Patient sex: M
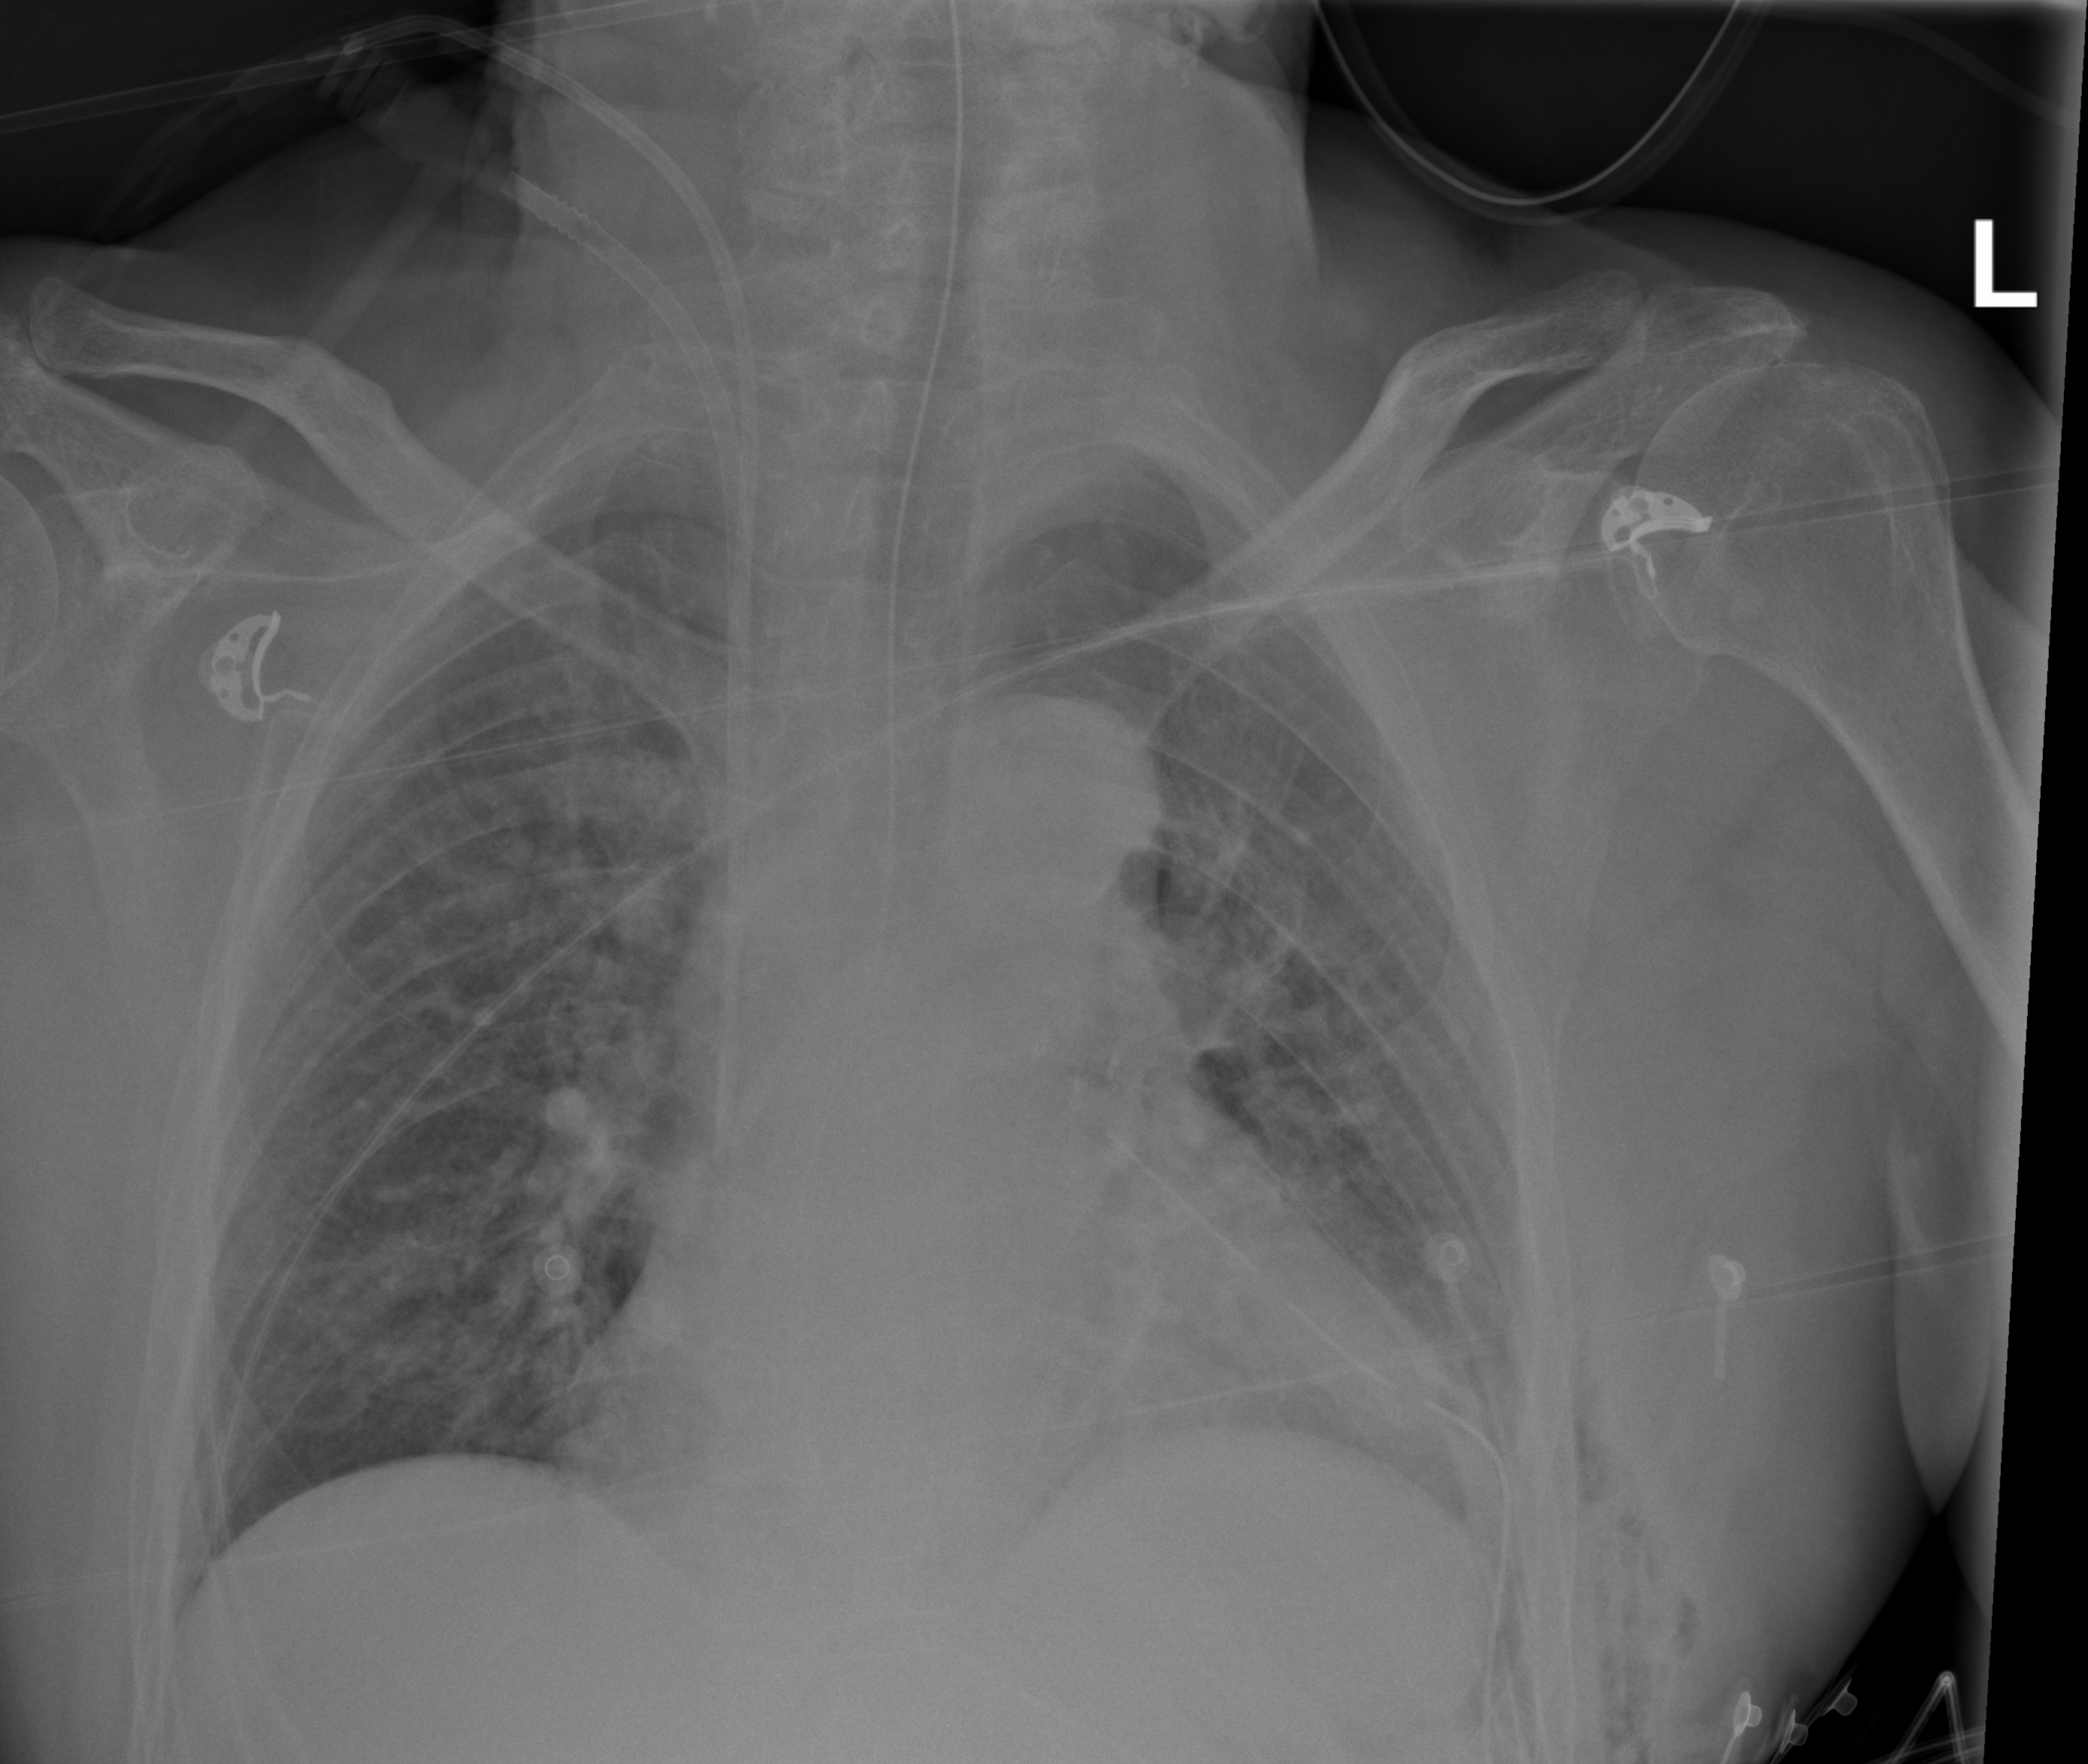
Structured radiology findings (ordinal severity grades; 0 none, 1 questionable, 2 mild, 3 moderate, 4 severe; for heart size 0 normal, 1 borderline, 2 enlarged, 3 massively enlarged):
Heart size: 2
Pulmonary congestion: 2
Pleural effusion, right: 0
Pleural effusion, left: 2
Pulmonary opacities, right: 2
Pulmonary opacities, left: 2
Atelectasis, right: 2
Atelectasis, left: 2